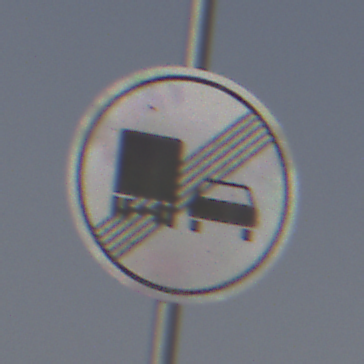
Verkehrszeichen: EndeUeberholverbotKraftfahrzeuge
Umgebung: Outdoor, Nature
Tageszeit: MorningAfternoon
Wetter: PartlyCloudy
Licht: Natural
Jahreszeit: NotSpecified
Kontrast: MediumContrast